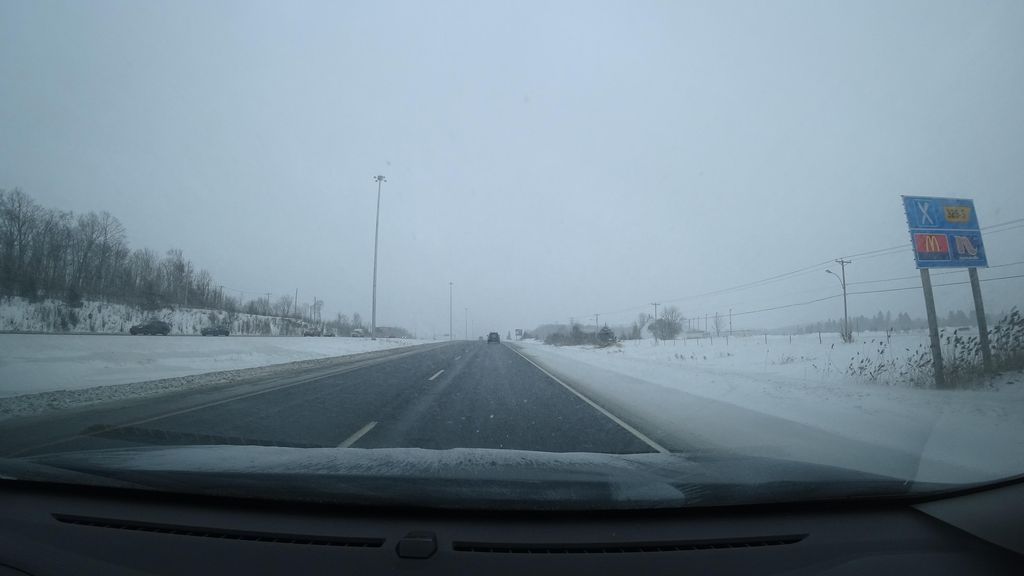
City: quebec_city